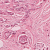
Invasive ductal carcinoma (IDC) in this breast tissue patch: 1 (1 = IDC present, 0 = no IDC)